Field crop: maize
Growth stage: 1
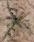
Species: salsola